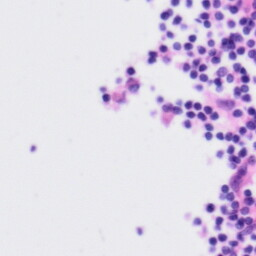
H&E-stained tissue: Tonsil